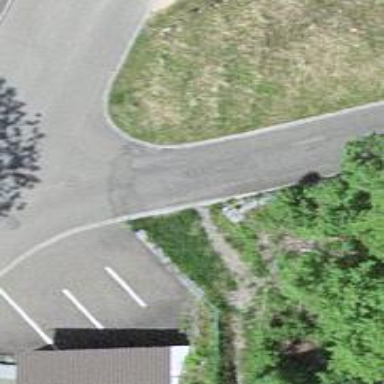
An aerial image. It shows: Smoothly paved residential road.